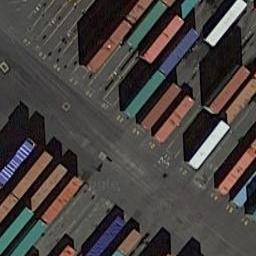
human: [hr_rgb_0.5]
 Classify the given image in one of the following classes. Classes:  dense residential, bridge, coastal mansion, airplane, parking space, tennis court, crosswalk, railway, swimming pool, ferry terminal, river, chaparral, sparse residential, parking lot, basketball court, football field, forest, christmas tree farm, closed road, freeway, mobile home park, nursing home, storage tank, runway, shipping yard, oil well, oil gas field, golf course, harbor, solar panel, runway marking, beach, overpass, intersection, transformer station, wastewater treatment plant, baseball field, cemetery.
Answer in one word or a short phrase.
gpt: shipping yard